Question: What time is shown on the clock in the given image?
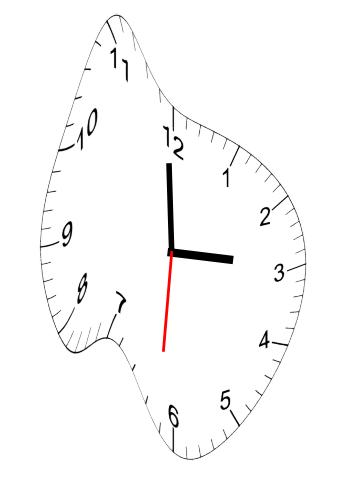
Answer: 02:59:31